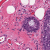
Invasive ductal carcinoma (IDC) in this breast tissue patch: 0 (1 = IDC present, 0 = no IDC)